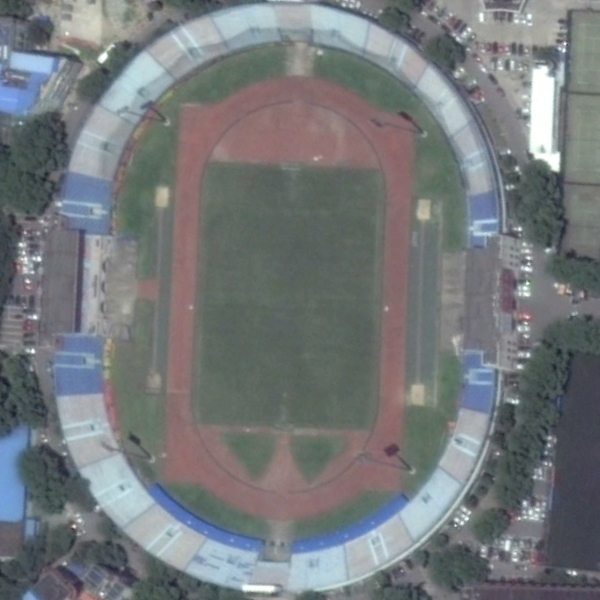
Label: Stadium